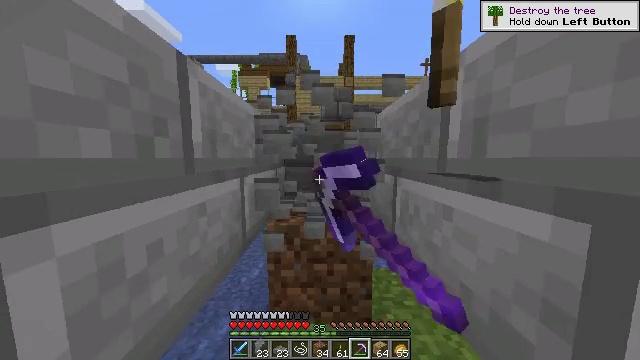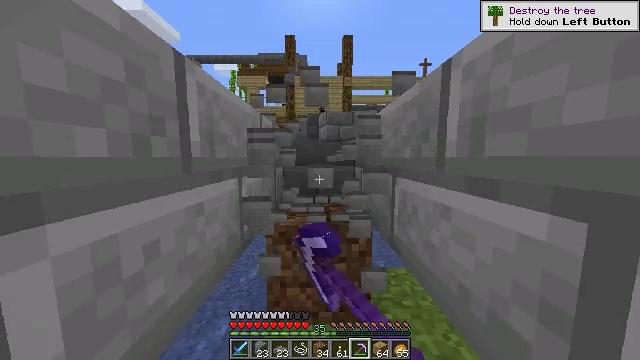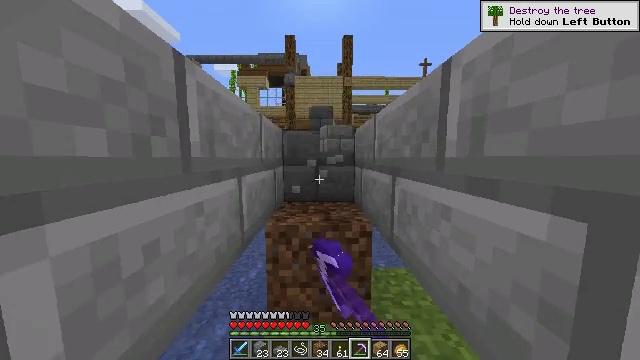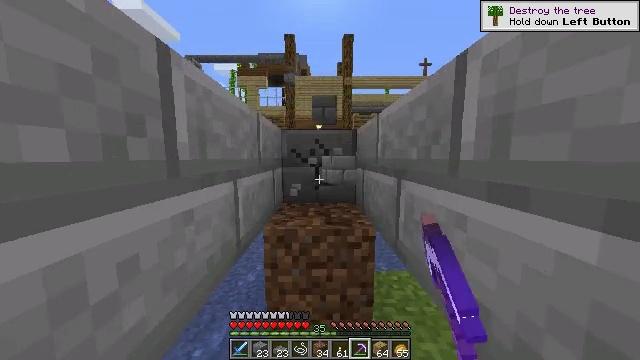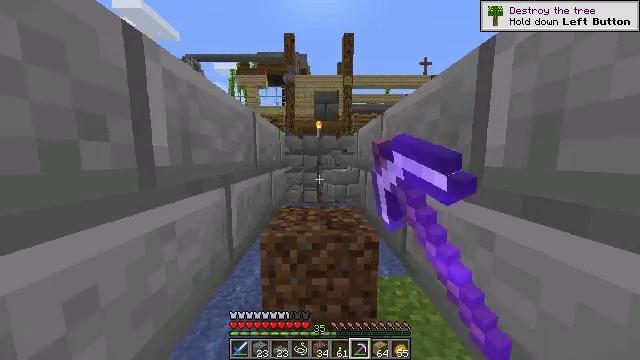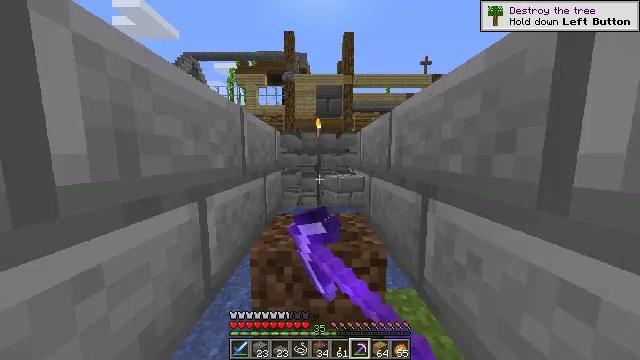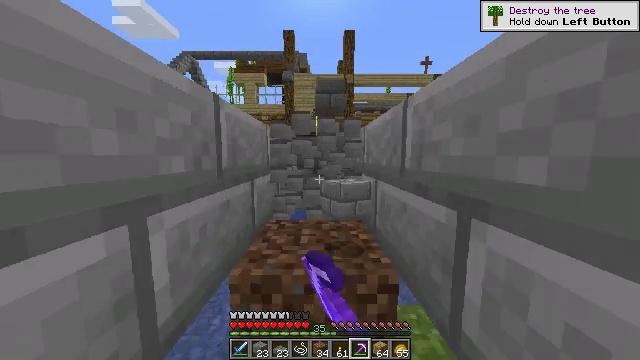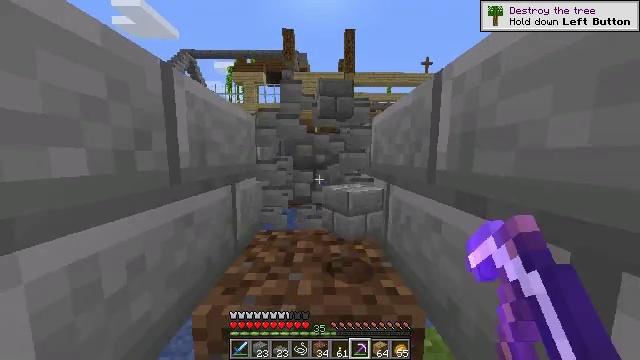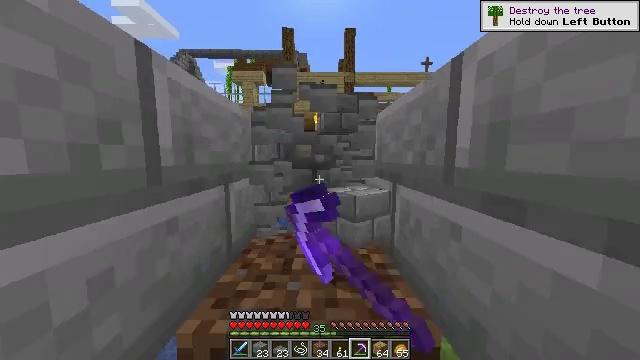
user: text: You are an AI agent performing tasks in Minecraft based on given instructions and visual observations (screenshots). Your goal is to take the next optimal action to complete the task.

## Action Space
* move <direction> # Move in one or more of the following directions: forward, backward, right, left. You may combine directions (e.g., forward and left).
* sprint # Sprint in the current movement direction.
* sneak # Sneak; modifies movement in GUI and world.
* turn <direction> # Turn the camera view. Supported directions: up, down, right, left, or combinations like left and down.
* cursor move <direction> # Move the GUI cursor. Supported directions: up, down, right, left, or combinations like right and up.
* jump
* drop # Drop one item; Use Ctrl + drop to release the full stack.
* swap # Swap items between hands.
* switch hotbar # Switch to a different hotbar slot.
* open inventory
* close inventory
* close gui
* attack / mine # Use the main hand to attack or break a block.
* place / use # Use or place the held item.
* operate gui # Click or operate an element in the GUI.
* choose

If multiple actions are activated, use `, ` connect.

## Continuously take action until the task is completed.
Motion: motion action
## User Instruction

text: Mine stone bricks from a structure.
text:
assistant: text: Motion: attack / mine
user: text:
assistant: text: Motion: attack / mine
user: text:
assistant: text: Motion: move forward, attack / mine
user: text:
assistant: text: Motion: move forward, attack / mine
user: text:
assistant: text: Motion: move forward, attack / mine
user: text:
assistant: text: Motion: move forward, attack / mine
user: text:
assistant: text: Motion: attack / mine
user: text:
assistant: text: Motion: no_op
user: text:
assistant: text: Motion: no_op